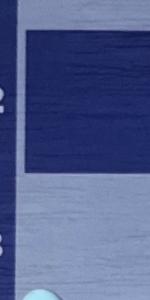
Label: Empty